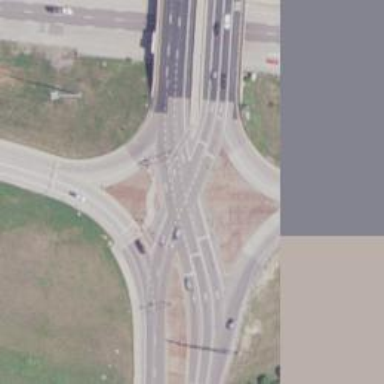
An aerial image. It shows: Motorway link at Diverging Diamond Interchange (DDI).